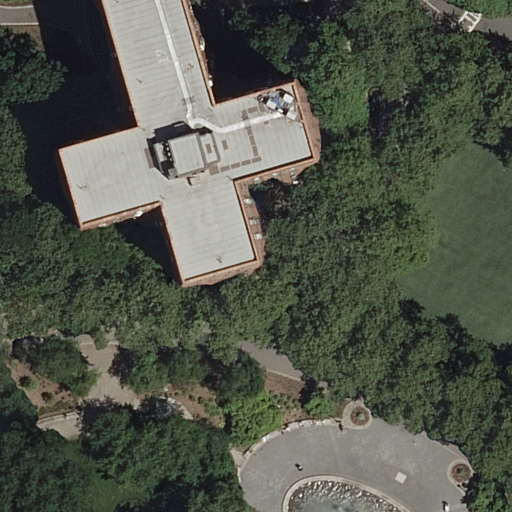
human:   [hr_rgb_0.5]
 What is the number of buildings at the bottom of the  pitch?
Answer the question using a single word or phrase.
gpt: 0

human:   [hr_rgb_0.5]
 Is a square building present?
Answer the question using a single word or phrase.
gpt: no

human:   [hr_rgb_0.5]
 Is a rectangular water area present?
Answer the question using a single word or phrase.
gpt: no

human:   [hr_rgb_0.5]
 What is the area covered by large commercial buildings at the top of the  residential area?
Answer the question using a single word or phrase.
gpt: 0m2

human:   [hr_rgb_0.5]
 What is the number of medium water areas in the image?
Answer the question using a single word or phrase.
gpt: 1

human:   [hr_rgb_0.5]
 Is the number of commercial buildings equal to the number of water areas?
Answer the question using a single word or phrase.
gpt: no

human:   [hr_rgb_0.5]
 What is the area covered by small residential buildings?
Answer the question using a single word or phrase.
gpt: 0m2

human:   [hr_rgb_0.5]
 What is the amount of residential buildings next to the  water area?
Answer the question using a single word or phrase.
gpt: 1

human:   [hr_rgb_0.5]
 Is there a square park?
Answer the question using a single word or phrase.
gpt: no

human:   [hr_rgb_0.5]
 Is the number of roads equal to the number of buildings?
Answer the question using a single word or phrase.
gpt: no

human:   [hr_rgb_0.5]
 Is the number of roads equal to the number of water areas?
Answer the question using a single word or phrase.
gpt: no

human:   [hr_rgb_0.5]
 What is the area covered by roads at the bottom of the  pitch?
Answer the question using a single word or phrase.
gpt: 0m2

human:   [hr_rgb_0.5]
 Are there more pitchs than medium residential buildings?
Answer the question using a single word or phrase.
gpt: yes

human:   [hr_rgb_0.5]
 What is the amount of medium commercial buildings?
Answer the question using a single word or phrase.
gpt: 0

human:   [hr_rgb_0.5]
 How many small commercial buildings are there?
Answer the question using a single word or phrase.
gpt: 0

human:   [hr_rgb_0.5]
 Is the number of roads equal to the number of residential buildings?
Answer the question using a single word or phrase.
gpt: no

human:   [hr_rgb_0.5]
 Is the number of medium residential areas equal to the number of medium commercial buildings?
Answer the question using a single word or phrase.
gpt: yes

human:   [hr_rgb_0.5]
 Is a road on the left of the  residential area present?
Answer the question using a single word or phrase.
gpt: yes

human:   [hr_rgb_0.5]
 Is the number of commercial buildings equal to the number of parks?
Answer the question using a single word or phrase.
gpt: no

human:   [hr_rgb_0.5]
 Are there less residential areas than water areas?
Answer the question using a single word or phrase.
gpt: no

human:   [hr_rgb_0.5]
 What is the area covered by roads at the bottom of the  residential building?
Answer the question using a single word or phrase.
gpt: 0m2

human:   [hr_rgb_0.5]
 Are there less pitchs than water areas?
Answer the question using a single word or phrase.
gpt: no

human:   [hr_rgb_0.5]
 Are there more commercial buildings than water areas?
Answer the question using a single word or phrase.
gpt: no

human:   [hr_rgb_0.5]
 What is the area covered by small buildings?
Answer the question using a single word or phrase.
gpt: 0m2

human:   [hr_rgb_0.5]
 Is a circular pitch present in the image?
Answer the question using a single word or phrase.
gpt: no

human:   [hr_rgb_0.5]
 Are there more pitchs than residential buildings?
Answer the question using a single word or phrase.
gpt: no

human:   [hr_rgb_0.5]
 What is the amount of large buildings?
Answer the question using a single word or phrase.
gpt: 1

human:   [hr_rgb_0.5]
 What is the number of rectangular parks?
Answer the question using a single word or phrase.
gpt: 1

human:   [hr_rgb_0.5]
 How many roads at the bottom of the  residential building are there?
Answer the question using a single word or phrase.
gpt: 6

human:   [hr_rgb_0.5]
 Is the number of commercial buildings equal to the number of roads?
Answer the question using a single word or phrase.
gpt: no

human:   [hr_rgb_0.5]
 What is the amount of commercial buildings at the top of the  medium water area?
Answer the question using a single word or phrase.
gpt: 0

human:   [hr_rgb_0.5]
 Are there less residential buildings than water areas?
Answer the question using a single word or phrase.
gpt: no

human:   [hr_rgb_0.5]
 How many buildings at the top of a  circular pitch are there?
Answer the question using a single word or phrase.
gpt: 0

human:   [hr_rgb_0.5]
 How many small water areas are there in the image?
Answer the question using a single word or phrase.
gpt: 0

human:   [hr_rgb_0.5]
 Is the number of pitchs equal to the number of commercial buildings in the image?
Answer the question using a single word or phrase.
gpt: no

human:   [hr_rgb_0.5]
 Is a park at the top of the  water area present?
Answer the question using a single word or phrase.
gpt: yes